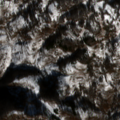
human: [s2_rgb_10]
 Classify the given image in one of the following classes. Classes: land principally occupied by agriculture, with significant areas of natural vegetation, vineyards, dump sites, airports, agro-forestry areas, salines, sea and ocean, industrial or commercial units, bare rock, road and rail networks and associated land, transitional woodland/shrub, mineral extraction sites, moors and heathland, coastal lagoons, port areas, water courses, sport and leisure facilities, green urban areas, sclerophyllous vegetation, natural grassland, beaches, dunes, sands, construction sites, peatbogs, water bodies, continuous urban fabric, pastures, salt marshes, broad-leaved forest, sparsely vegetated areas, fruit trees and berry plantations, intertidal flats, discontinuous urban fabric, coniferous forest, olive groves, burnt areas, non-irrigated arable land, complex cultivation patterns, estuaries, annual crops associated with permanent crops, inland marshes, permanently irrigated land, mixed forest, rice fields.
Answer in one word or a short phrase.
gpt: broad-leaved forest, natural grassland, transitional woodland/shrub